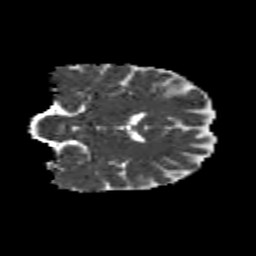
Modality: MD
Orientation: coronal
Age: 38
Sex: female
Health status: healthy
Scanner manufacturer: siemens
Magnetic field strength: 3 T
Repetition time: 10.8 s
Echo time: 0.082 s